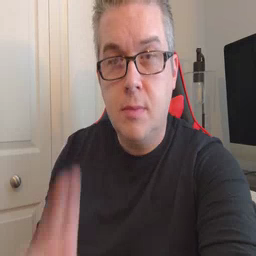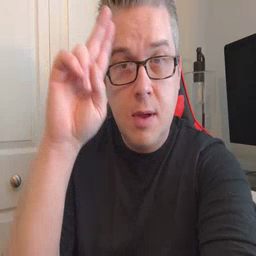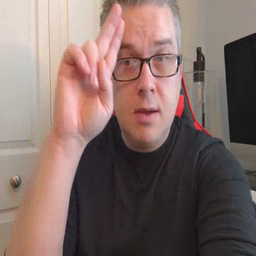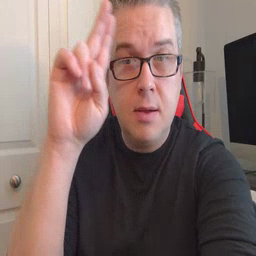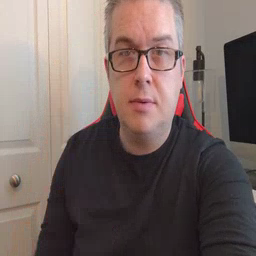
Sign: uncle